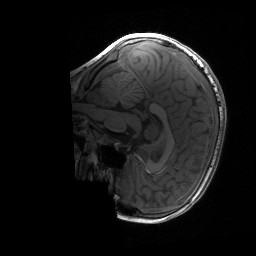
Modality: T1w
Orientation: sagittal
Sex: female
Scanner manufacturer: siemens
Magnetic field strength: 3 T
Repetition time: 1.9 s
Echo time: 0.00243 s